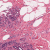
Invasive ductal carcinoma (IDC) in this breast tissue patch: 0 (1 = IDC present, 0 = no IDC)